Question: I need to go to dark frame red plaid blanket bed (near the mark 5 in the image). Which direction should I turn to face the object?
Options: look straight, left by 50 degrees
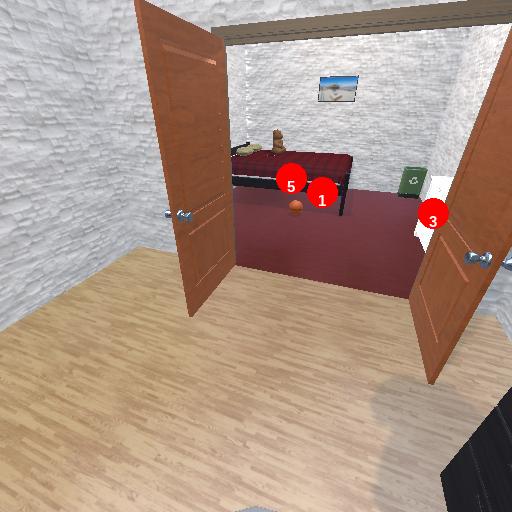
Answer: look straight